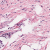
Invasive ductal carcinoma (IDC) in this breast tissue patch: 0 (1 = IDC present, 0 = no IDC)